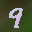
Label: 9